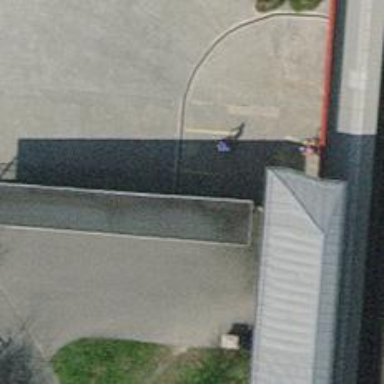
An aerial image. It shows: Bicycle parking area with wall loops.